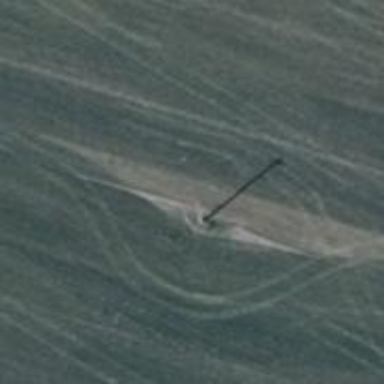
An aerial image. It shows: Power pole.